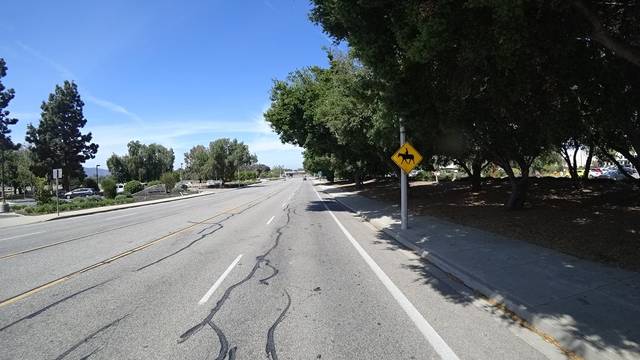
Region: United States
Coordinates: 34.2, -118.853